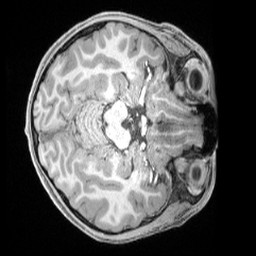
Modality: T1w
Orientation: axial
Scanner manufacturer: siemens
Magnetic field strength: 3 T
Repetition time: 2.4 s
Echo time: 0.00224 s